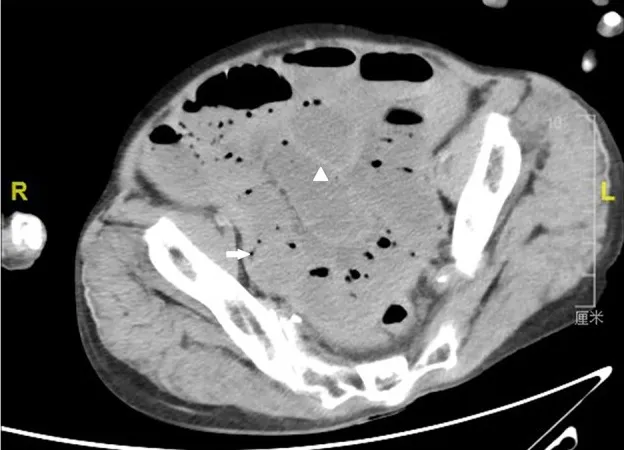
Computerized axial tomographic scan showing the thickening (arrowhead) and bubble (arrow) of the small intestine wall.
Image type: radiology (ct)